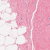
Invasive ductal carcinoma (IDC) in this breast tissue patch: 0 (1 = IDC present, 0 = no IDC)